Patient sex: M
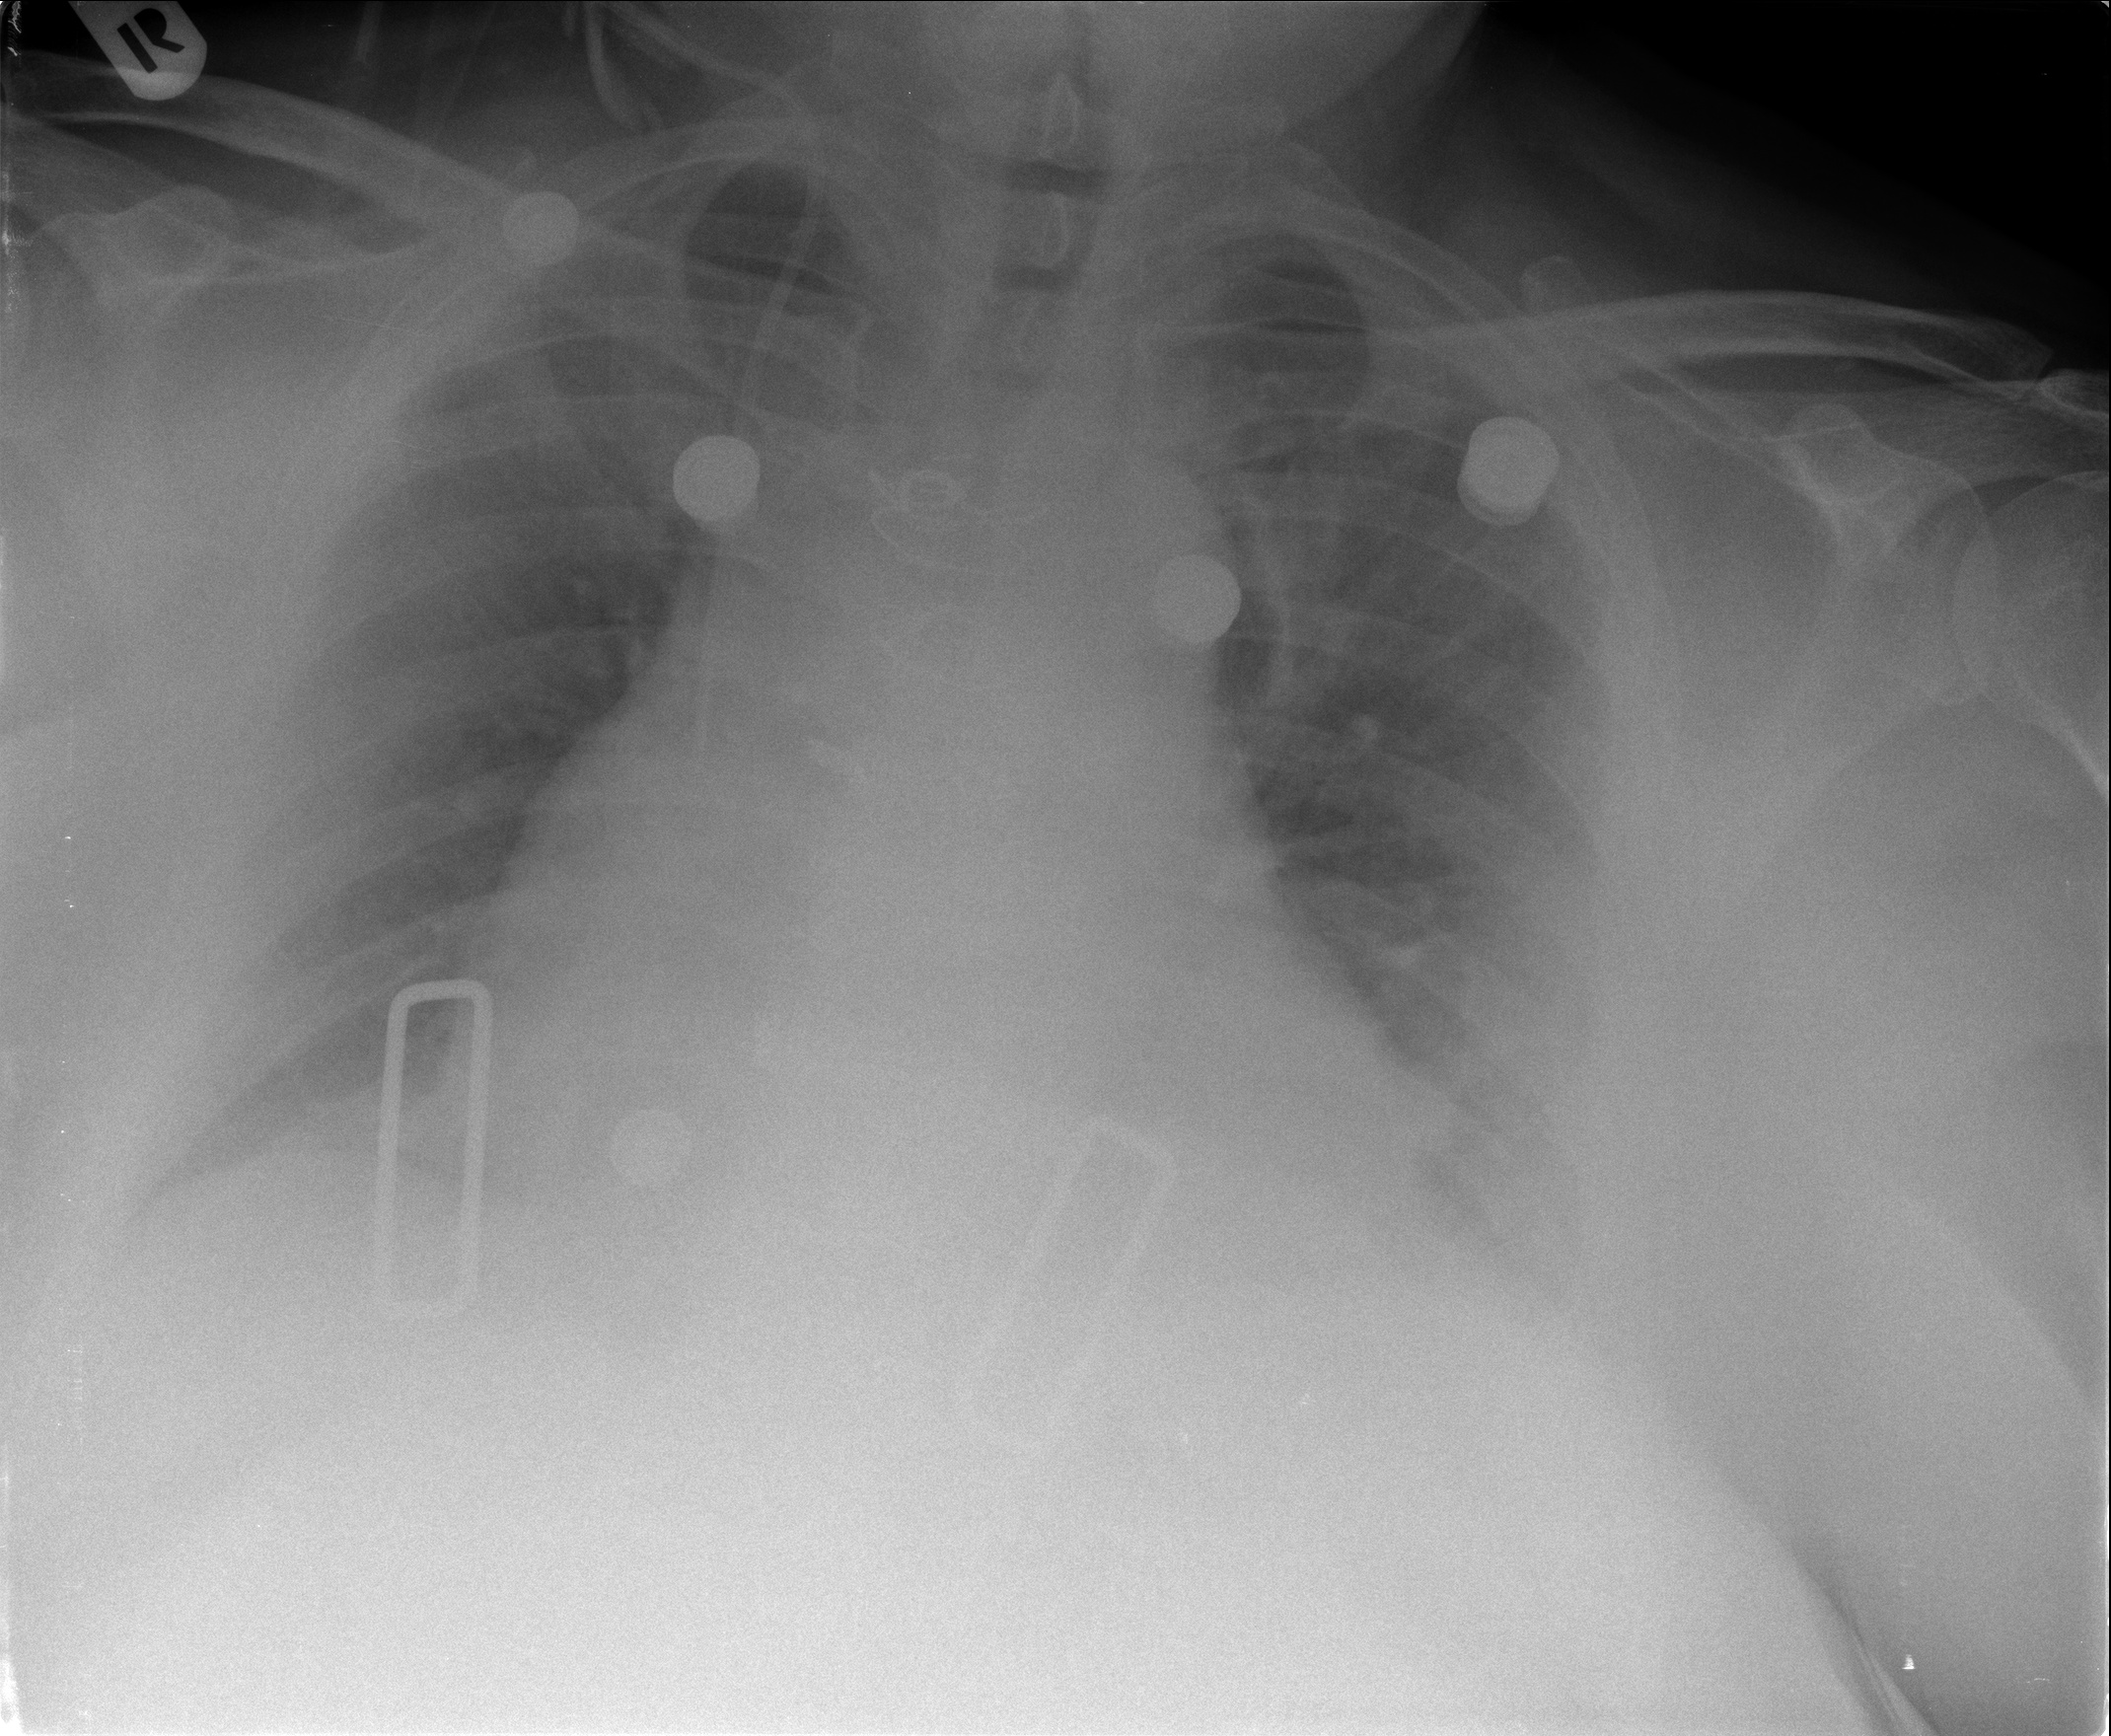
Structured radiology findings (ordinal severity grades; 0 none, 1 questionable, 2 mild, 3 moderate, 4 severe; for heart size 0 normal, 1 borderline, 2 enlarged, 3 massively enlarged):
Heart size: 3
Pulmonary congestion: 3
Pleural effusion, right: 2
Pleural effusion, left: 2
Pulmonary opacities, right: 0
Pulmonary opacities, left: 0
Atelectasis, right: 2
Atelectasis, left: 2